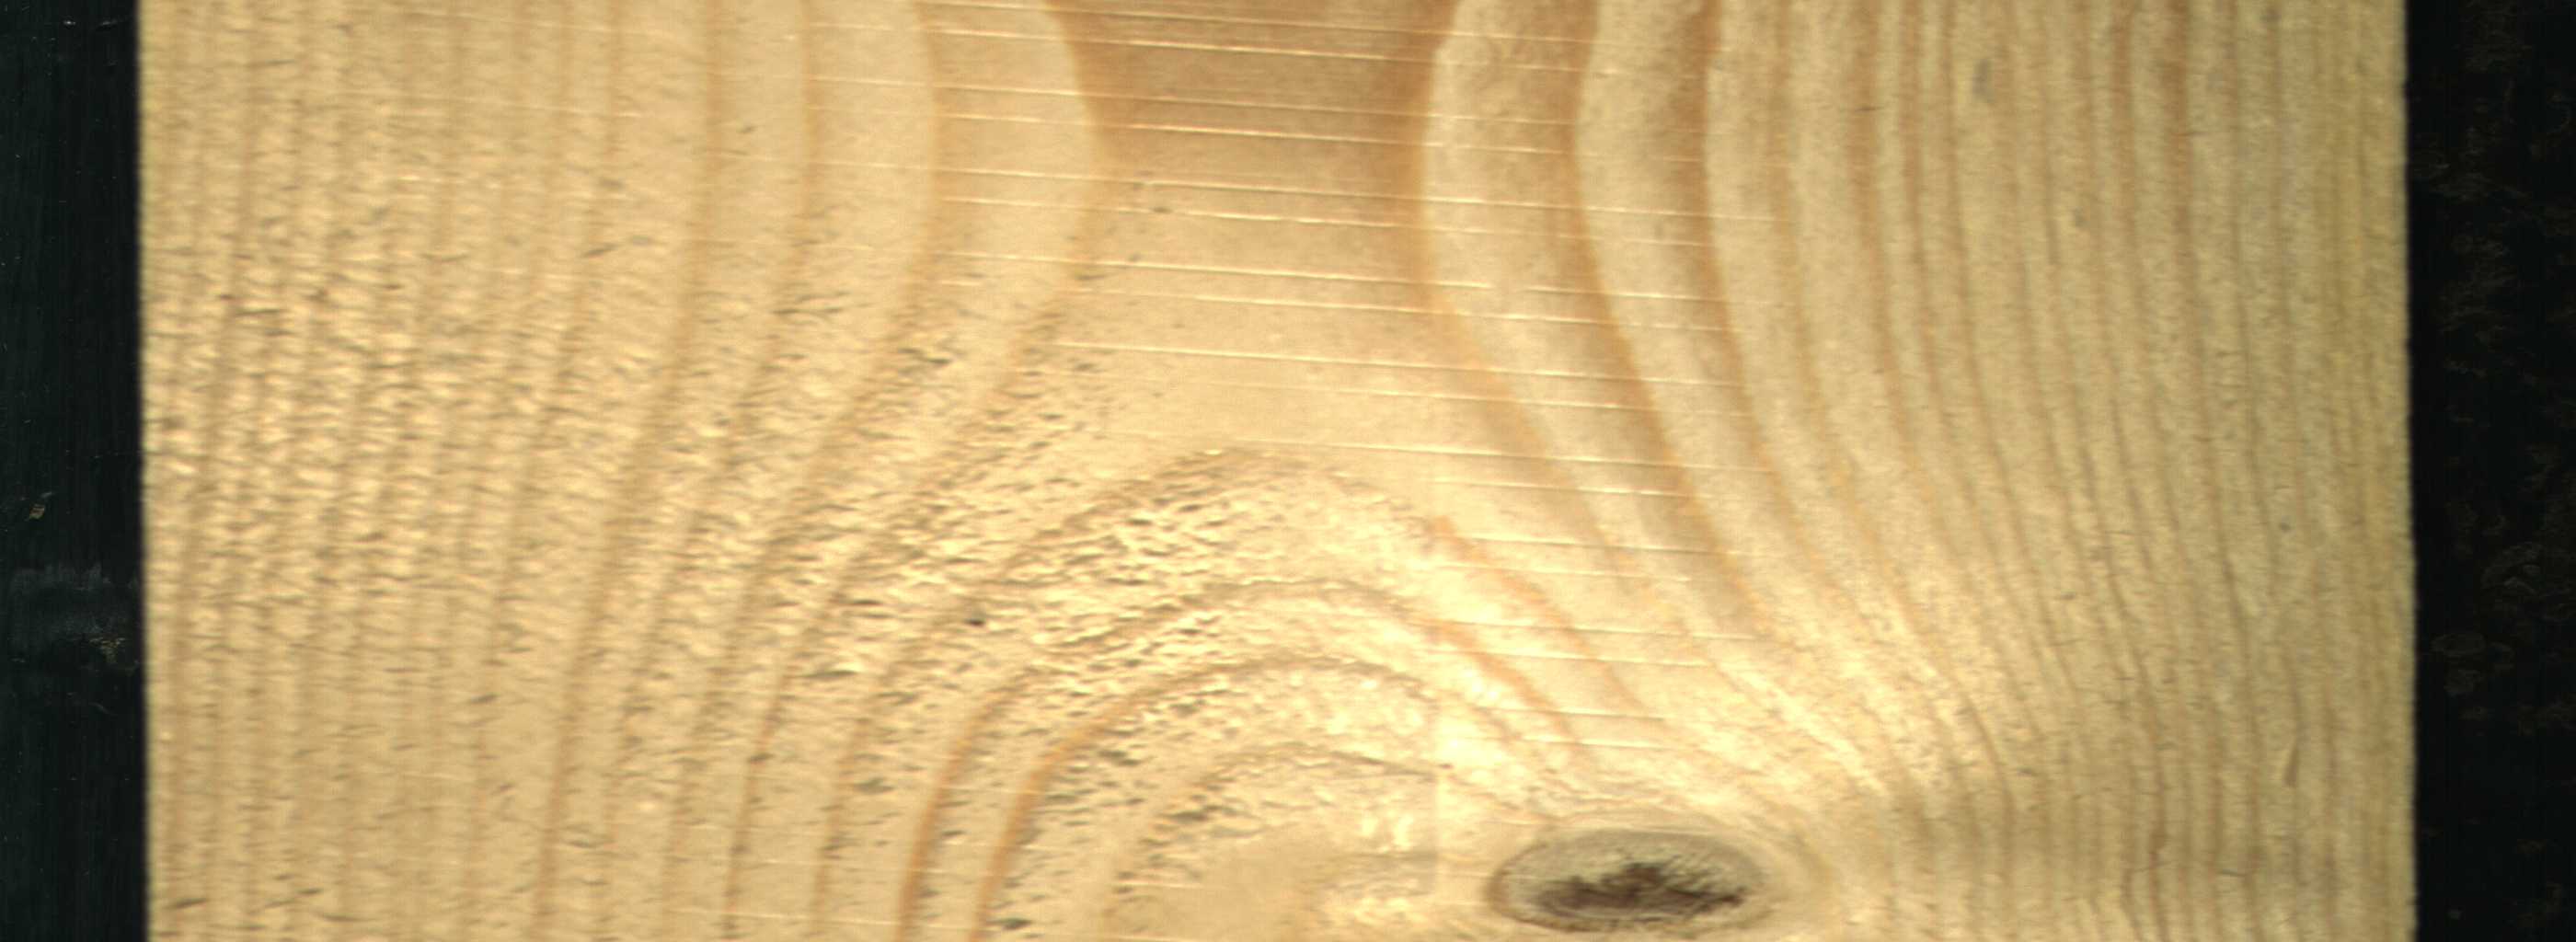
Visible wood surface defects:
Live_Knot